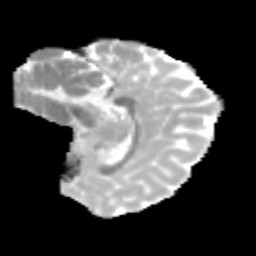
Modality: MD
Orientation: sagittal
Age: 10
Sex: female
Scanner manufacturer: siemens
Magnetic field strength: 3 T
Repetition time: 3.8 s
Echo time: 0.07 s